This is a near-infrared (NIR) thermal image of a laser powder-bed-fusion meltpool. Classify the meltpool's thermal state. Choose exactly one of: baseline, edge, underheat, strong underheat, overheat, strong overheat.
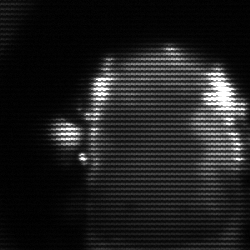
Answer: baseline